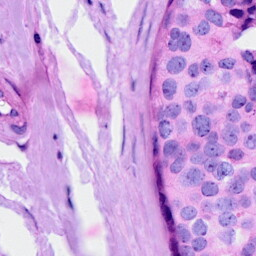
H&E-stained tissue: Breast